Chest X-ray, PA view. Patient: 53 years old, sex F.
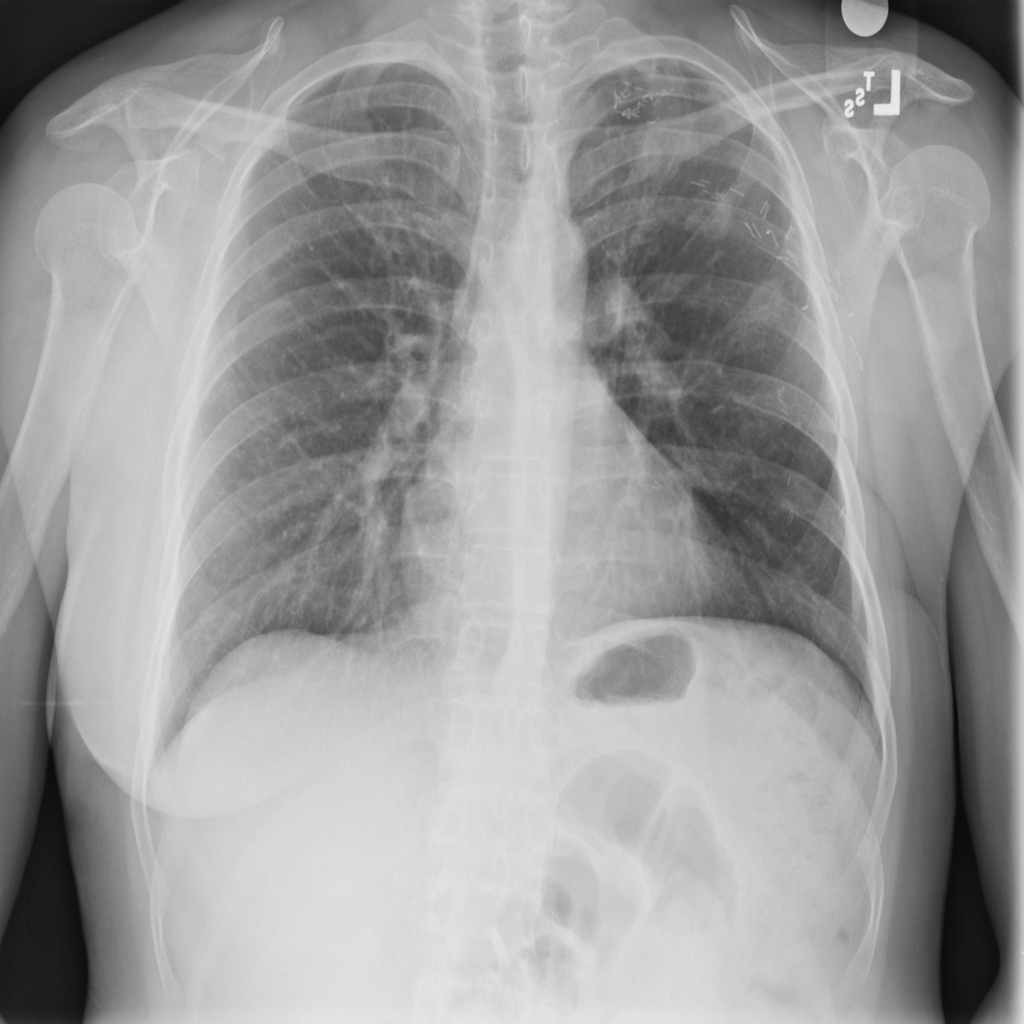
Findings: No Finding